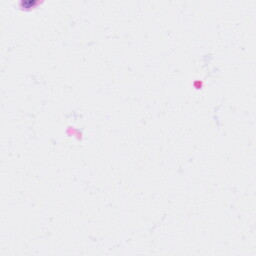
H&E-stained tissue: Kidney